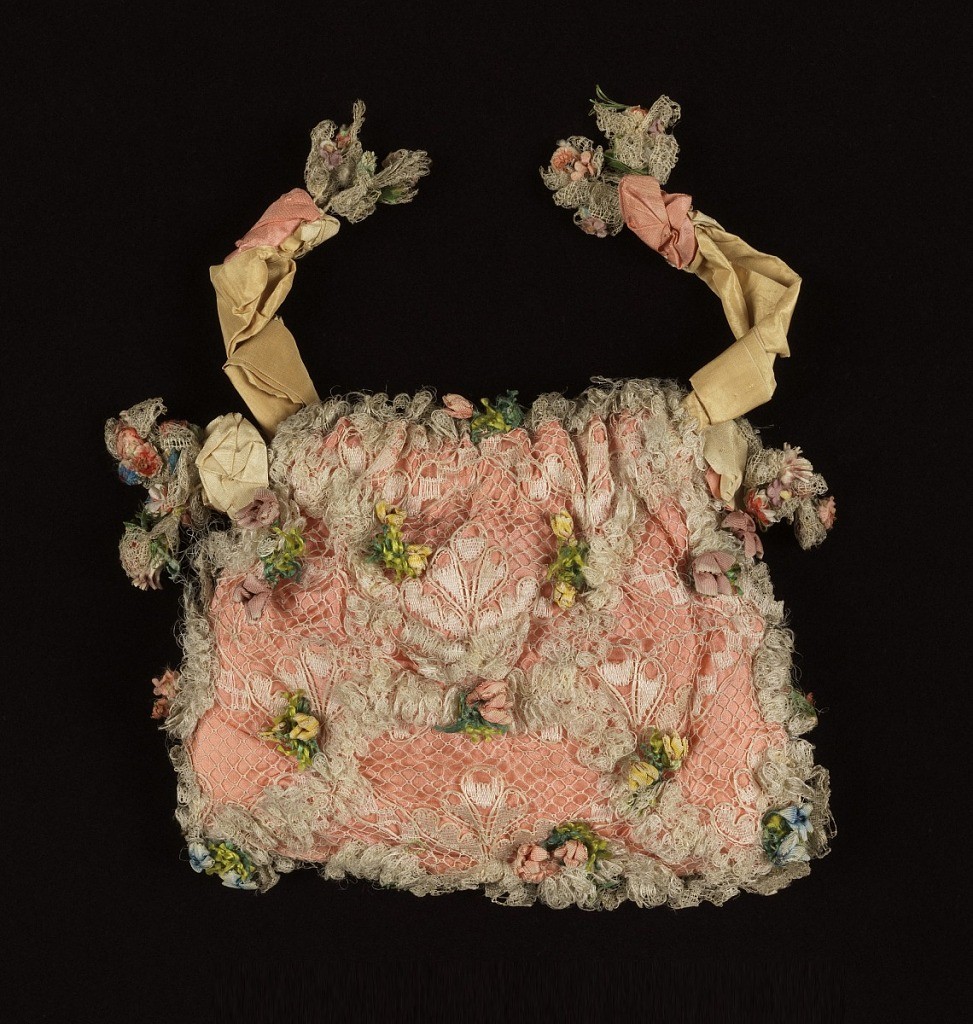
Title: Reticule
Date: late 18th century
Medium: silk, painted paper, wire Technique: bobbin lace lined with plain weave
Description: Flat square bag with drawstring top of white silk bobbin lace lined with rose silk plain weave. Trimmed with white silk bobbin lace and flowers made of silk thread, painted paper, silk ribbons and wire. Tan ribbon drawstring.